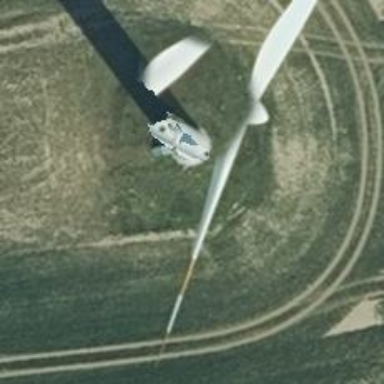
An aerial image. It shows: Wind-powered generator.